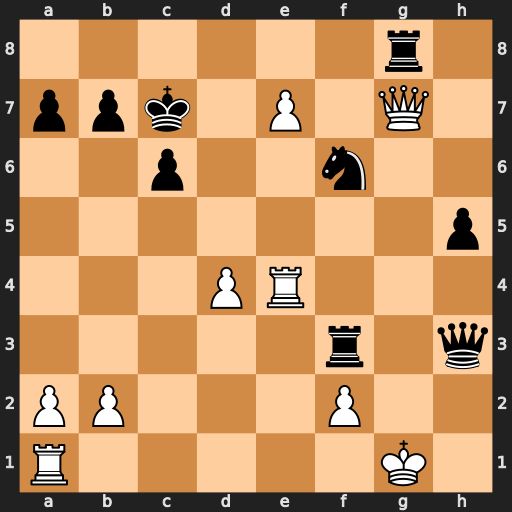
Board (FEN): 6r1/ppk1P1Q1/2p2n2/7p/3PR3/5r1q/PP3P2/R5K1
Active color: w
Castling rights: -
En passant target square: -
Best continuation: Qxg8 Nxg8 e8=Q